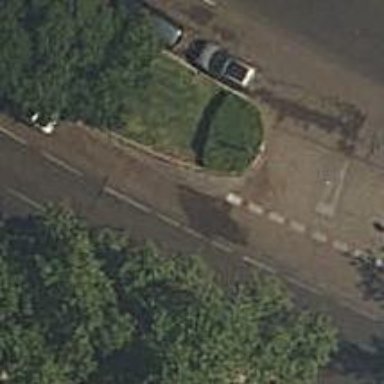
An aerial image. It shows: Kerb barrier.